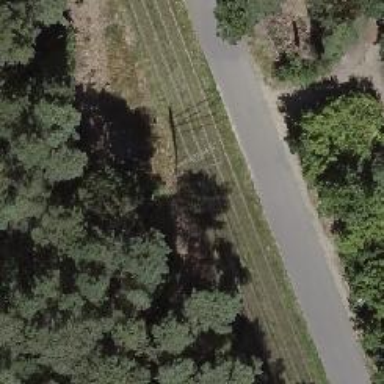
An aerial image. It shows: Uncontrolled tram railway crossing.